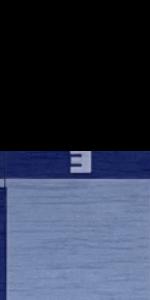
Label: Empty